Interaction volume radius: 5 \u00c5
Interaction volume height: 10 \u00c5
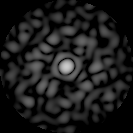
Disorder parameter: 0.8749